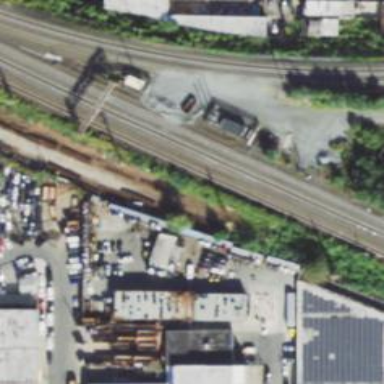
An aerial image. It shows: Electrified rail for trains.